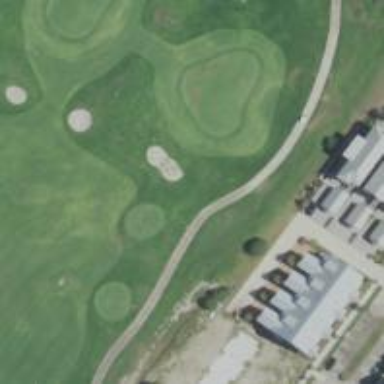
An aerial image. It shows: Rough area in golf course.